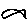
Label: fish